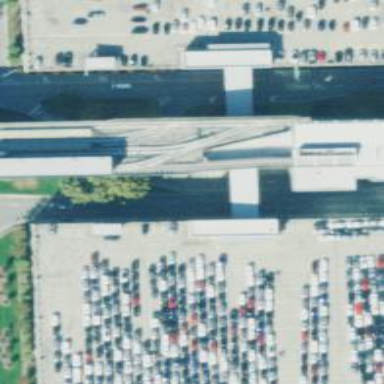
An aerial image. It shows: Monorail railway viaduct in service yard.